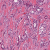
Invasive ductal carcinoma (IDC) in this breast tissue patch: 1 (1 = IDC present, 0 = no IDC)